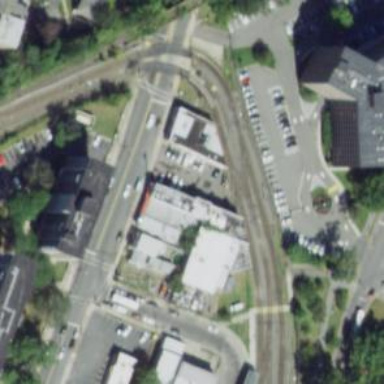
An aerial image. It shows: Light rail siding with electrified contact line.